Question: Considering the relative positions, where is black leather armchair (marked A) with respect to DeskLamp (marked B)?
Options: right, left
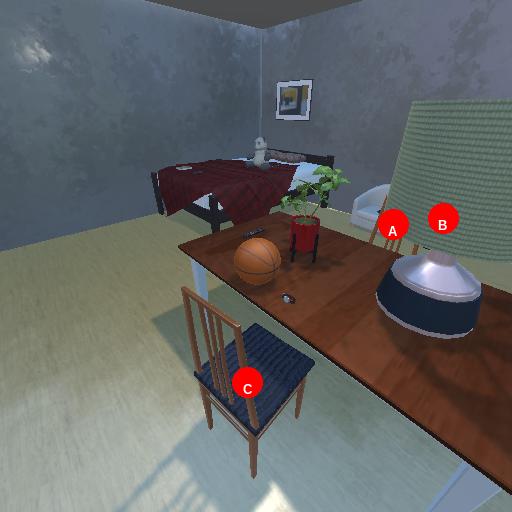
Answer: right